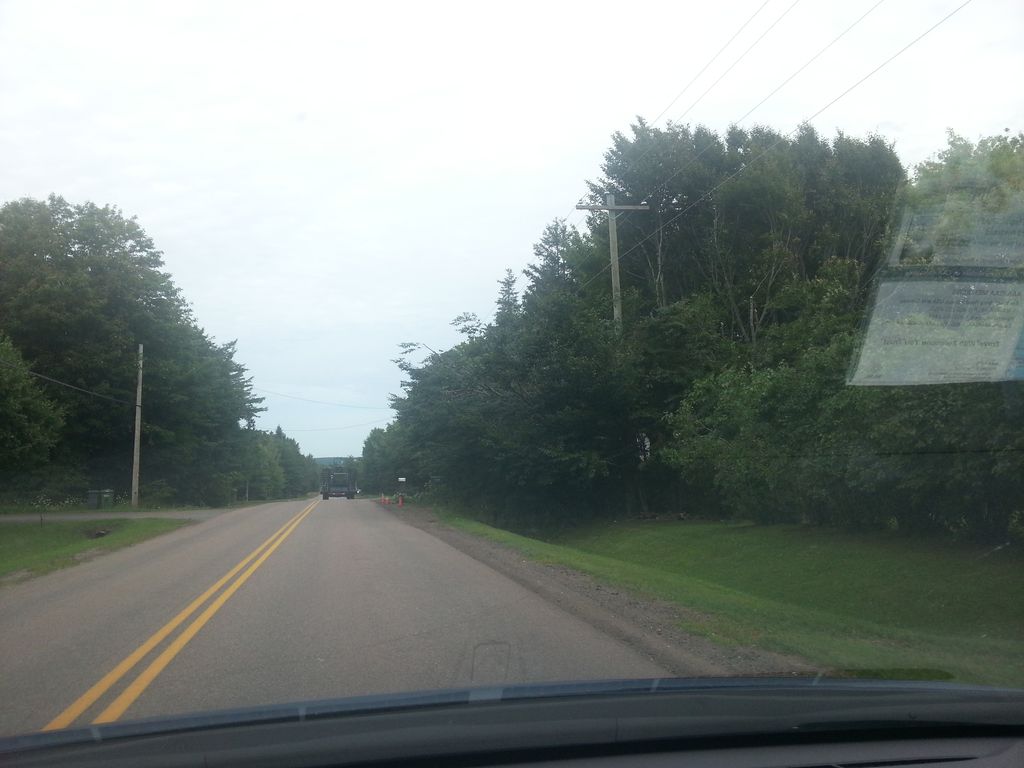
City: charlottetown